Question: I want to add the following buttons to my website for providing users with option to login using more services like Google, Facebook etc.

Please answer the following questions:
1. How can I add various services like this free of cost? (Please note that I do not want to use any paid service like Janrain and )
2. How can I store user information of the user (like email, phone no.) that are stored in the accounts to my database?
3. Please provide any links/libraries that can be used.
I appreciate any other information that you can provide.
Thank you!
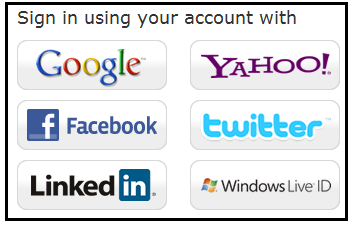
Answer: You'll be using the APIs of the respective services (Google, Facebook, Twitter) or may be OpenID if you plan to add that as well.
Some links:
<URL>
<URL>
<URL>
<URL>
Also take a look <URL>.
There are several similar questions already present on SO, check the related questions on the right.